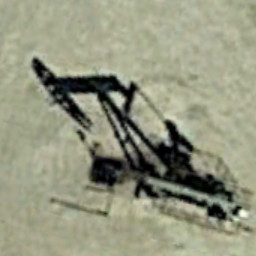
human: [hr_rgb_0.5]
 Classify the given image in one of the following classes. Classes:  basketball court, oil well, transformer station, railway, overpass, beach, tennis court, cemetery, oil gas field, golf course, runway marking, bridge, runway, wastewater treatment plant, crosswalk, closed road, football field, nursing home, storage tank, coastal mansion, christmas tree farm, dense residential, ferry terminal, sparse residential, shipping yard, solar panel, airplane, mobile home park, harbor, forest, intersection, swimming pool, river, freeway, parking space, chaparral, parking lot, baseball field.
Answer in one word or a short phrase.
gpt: oil well